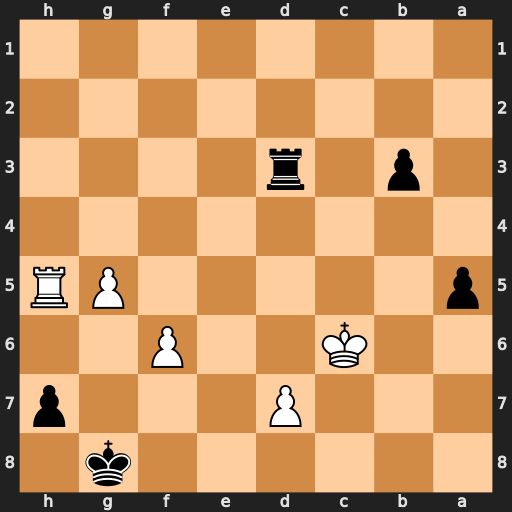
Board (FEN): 6k1/3P3p/2K2P2/p5PR/8/1p1r4/8/8
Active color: b
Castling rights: -
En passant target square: -
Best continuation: b2 Rh1 a4